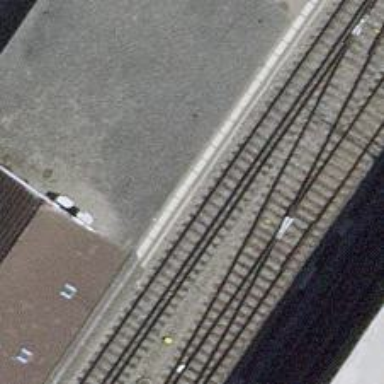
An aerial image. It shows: Platform edge at railway station.